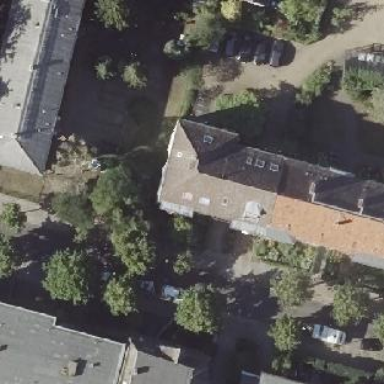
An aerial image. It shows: Building with hipped roof shape.